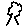
Label: tree